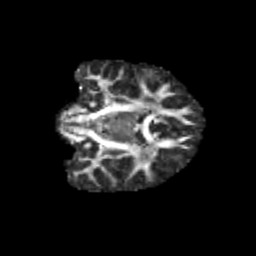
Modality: FA
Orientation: coronal
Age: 11
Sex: female
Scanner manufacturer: siemens
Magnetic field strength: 3 T
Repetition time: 3.8 s
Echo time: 0.07 s